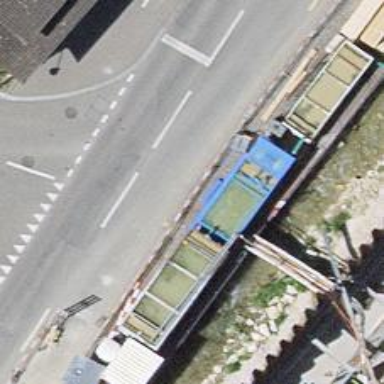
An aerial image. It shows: Railway crossing.